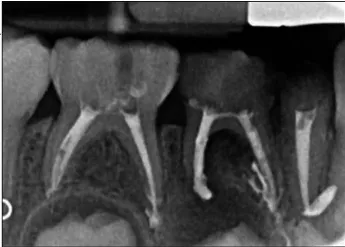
(A-D) are X-rays before treatment. (A) is the bitewing radiograph of teeth 83, 84, and 85. Periapical inflammation of tooth 84 is extended to the lower permanent tooth embryo.
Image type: radiology (x_ray)